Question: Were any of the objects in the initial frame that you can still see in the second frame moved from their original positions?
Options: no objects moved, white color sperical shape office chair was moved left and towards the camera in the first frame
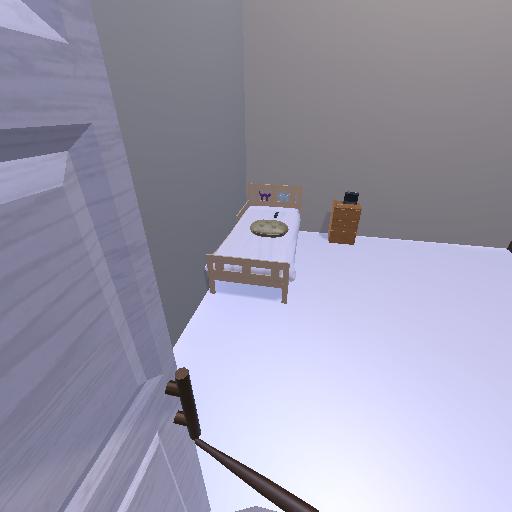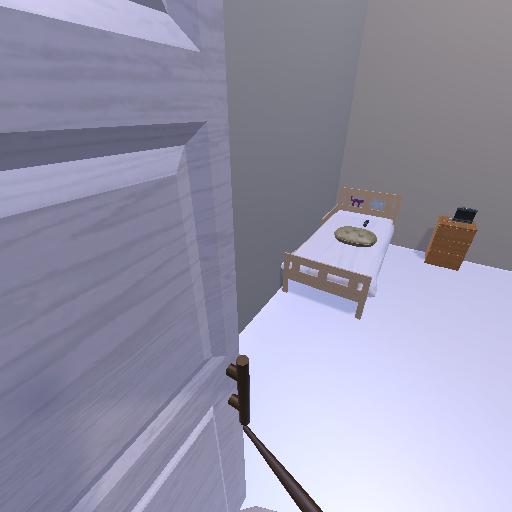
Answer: no objects moved